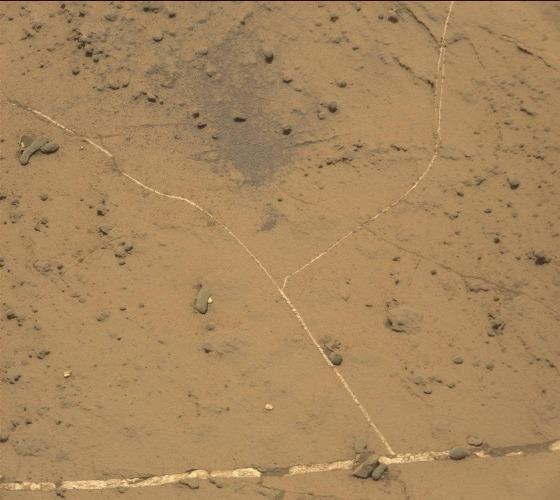
Terrain classes present: Bedrock, Rock